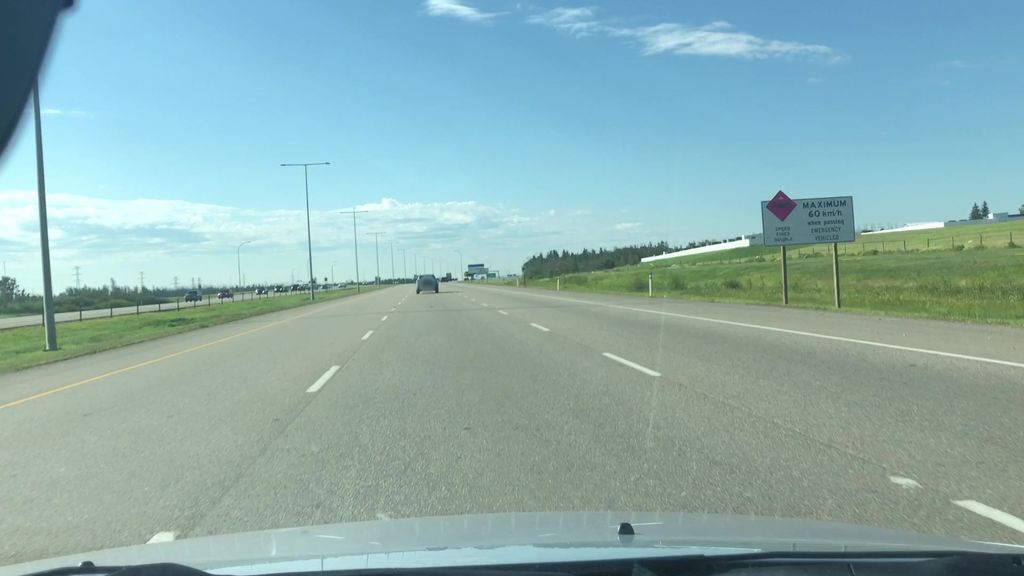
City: edmonton